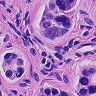
Metastatic tissue present: yes